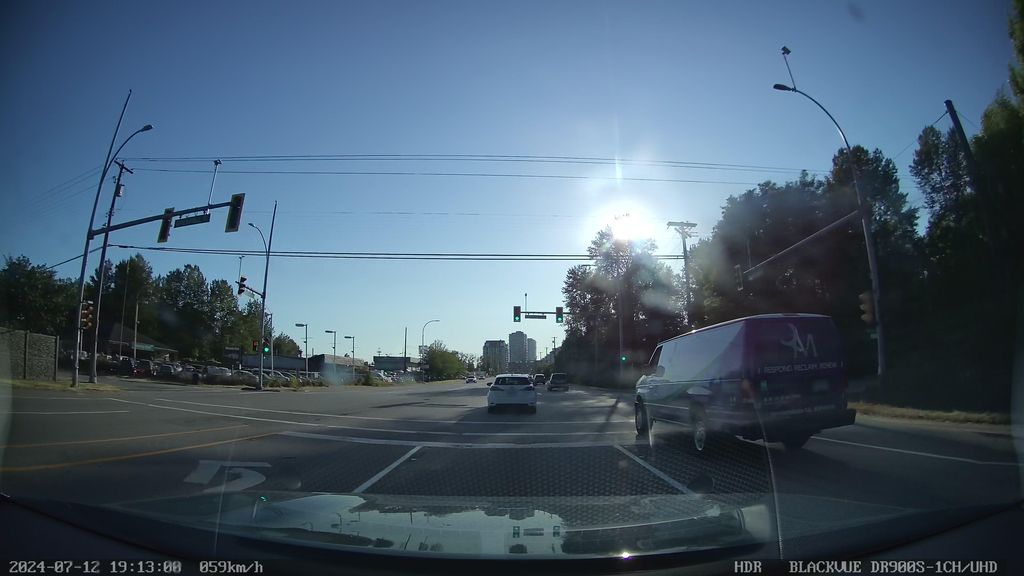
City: vancouver